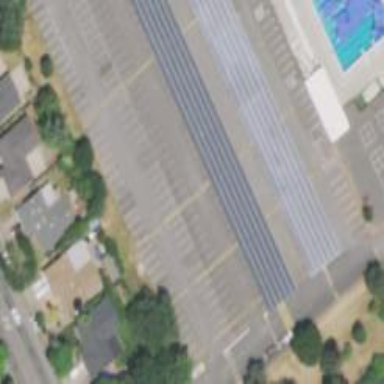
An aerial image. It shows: Solar photovoltaic panel generator on the roof of building.